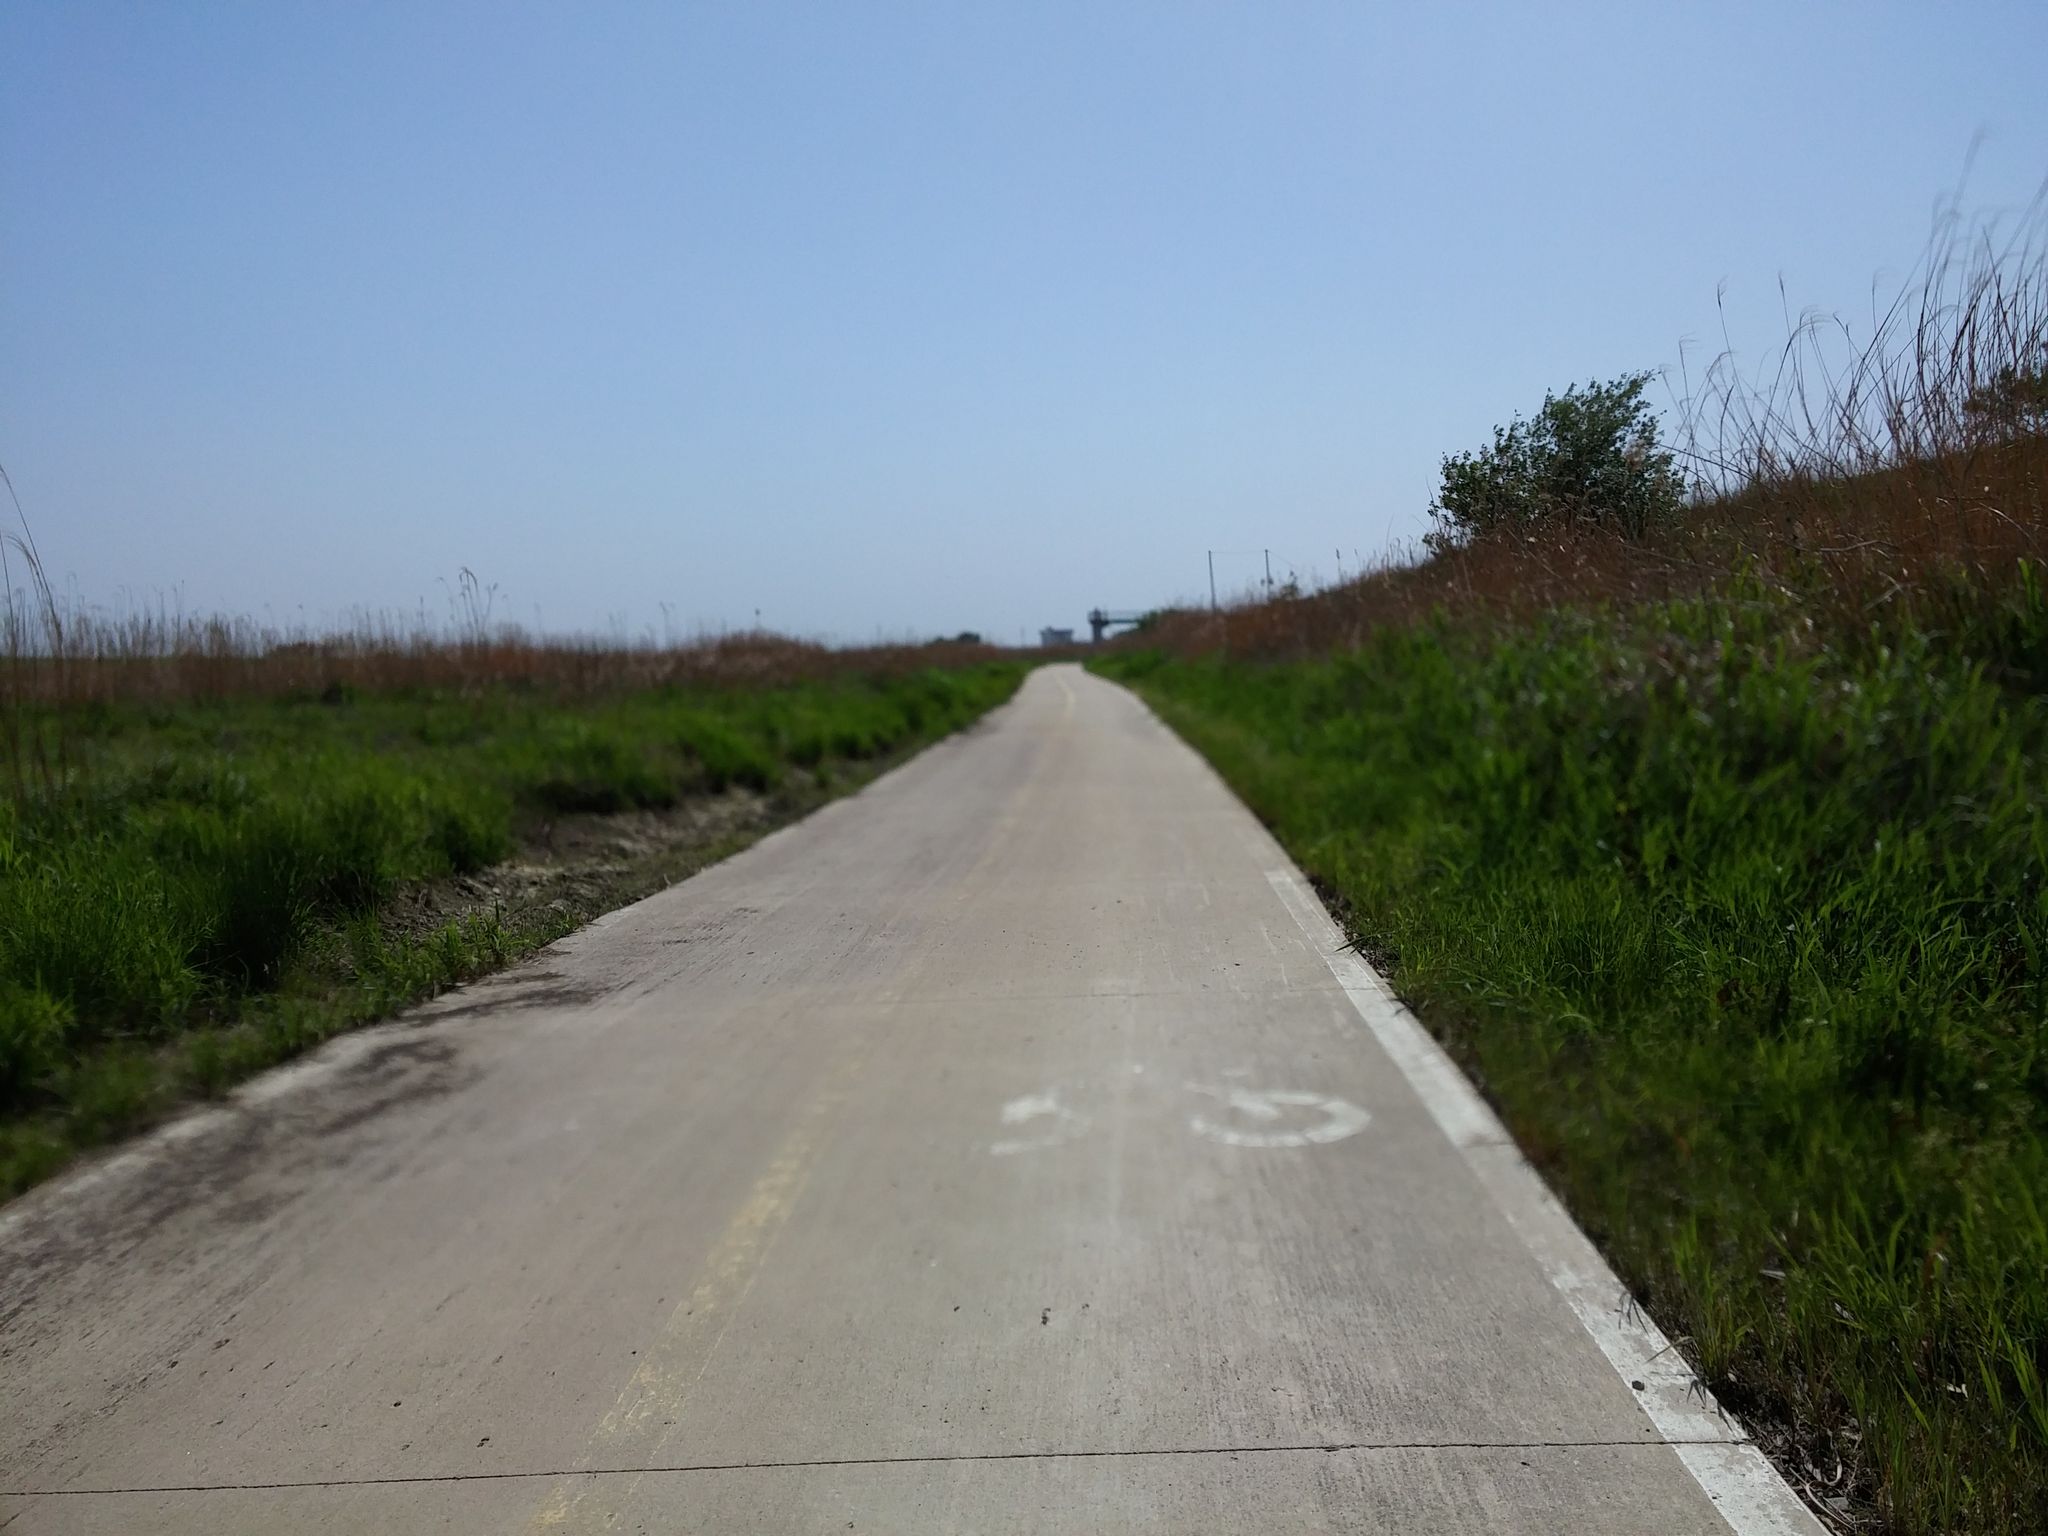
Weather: cloudy
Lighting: day
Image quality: good
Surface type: cycling surface
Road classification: cycleway, service
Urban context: low density rural
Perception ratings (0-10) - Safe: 1.39, Lively: 2.33, Beautiful: 8.15, Boring: 6.41, Depressing: 6.86, Wealthy: 0.89